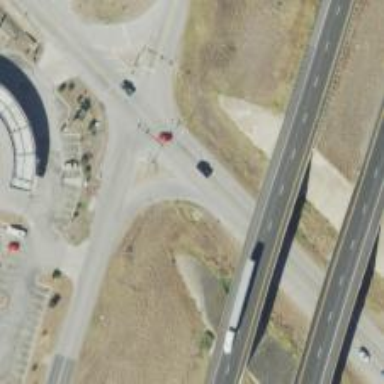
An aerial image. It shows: Primary link highway.